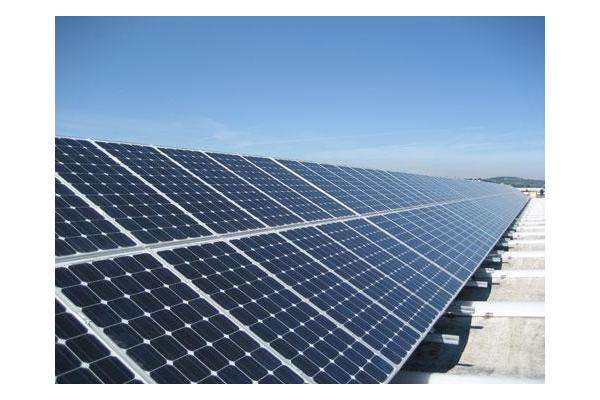
Label: Clean